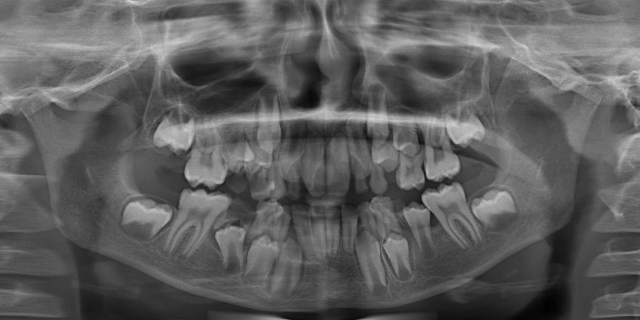
child